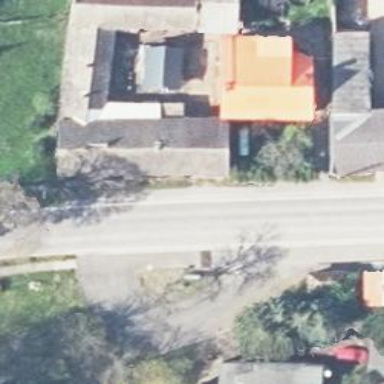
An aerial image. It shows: Simple house.